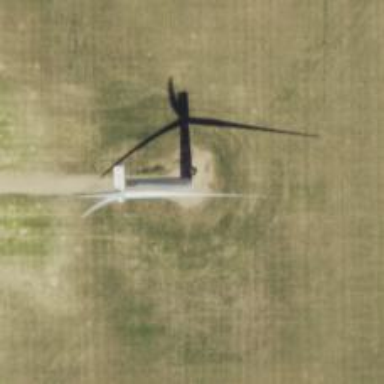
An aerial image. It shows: Wind generator powered by horizontal-axis wind turbine.